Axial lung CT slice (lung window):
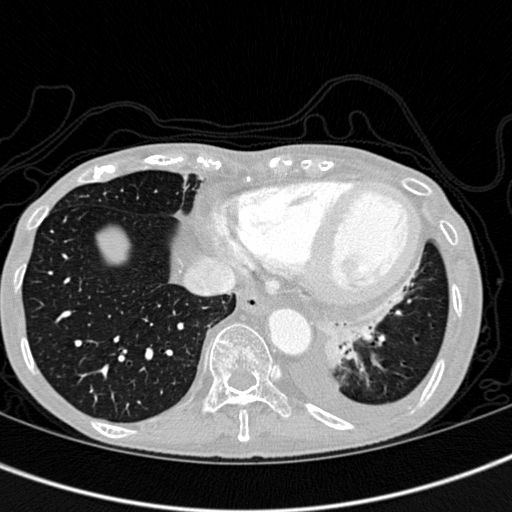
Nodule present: no